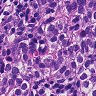
Metastatic tissue present: yes